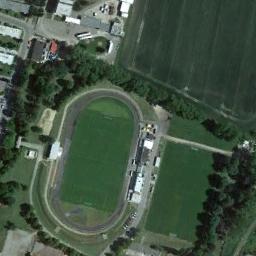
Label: ground_track_field